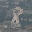
Label: 8